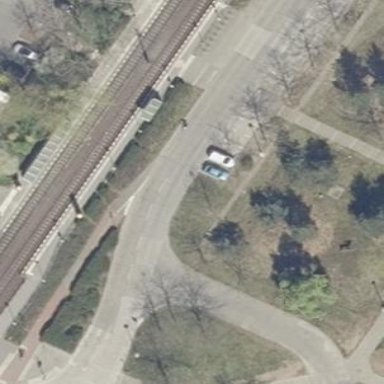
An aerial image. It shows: Platform for public transport with shelter. It is tram platform.